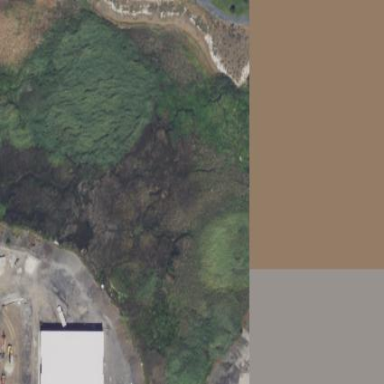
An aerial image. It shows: Marsh wetland.